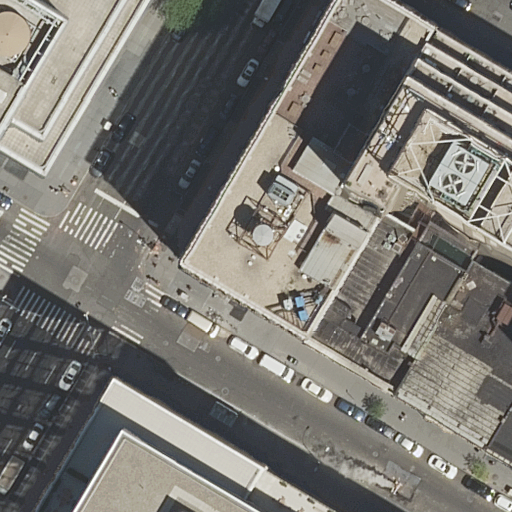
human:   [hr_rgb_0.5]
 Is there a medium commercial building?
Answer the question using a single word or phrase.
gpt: no

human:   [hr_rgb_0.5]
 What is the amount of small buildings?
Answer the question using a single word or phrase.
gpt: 0

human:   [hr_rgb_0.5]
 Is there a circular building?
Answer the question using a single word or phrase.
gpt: no

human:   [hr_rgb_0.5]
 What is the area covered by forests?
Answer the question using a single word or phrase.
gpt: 0m2

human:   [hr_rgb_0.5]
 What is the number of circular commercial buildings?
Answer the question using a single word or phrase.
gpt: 0

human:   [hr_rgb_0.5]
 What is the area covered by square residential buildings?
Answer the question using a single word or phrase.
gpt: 0m2

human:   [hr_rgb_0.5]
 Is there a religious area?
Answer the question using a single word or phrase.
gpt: no

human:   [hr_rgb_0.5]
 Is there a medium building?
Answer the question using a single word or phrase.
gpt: no

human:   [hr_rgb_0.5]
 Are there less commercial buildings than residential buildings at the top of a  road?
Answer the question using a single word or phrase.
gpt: yes

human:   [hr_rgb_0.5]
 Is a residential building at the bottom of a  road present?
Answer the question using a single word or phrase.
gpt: yes

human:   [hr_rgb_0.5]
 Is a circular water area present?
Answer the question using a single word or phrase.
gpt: no

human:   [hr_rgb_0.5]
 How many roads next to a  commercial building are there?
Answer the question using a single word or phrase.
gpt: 0

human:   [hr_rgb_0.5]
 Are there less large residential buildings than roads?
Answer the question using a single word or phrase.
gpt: no

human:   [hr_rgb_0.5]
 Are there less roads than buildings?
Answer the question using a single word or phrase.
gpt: yes

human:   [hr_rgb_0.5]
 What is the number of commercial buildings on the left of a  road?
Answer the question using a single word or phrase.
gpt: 0

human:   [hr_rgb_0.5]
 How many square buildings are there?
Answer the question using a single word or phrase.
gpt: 0

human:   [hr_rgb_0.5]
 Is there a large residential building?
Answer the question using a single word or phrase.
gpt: yes

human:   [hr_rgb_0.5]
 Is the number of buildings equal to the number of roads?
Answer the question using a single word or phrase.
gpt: no

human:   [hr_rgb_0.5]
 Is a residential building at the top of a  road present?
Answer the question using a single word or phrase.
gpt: yes

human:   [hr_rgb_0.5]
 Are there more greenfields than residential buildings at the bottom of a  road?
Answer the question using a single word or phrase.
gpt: no

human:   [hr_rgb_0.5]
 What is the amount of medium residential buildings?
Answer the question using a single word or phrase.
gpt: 0

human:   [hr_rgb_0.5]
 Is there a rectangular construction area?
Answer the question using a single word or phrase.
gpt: no

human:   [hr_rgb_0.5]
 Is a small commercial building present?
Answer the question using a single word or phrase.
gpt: no

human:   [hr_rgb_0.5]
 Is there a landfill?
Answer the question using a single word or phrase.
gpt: no

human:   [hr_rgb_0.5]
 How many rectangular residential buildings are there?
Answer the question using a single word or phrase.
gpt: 2

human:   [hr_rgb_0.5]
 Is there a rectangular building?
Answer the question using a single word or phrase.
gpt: yes

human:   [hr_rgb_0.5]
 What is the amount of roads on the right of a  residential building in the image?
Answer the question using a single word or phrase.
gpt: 3

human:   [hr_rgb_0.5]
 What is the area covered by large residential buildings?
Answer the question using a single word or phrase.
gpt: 4006m2

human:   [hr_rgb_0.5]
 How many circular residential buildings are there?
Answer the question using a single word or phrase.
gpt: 0

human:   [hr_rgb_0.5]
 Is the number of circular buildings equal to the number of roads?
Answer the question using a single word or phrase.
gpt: no

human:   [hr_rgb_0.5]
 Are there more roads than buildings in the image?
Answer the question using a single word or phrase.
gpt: no

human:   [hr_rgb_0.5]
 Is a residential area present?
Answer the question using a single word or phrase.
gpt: no

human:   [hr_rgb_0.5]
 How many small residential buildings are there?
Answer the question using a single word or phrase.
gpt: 0

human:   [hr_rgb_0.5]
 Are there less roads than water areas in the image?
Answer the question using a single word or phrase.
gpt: no

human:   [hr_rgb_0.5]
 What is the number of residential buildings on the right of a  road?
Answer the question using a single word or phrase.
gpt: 2

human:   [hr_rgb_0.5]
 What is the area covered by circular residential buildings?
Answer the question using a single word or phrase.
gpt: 0m2